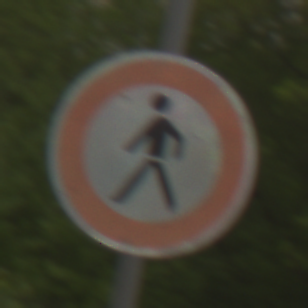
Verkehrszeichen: VerbotFussgaenger
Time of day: MorningAfternoon
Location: Outdoor (Nature)
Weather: Overcast
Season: NotSpecified
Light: Natural